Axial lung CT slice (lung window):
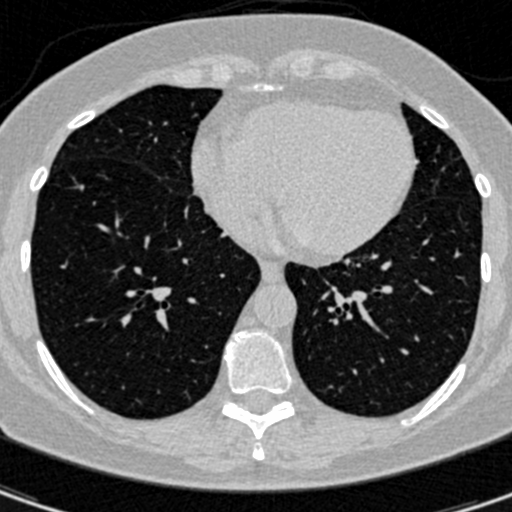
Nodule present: no